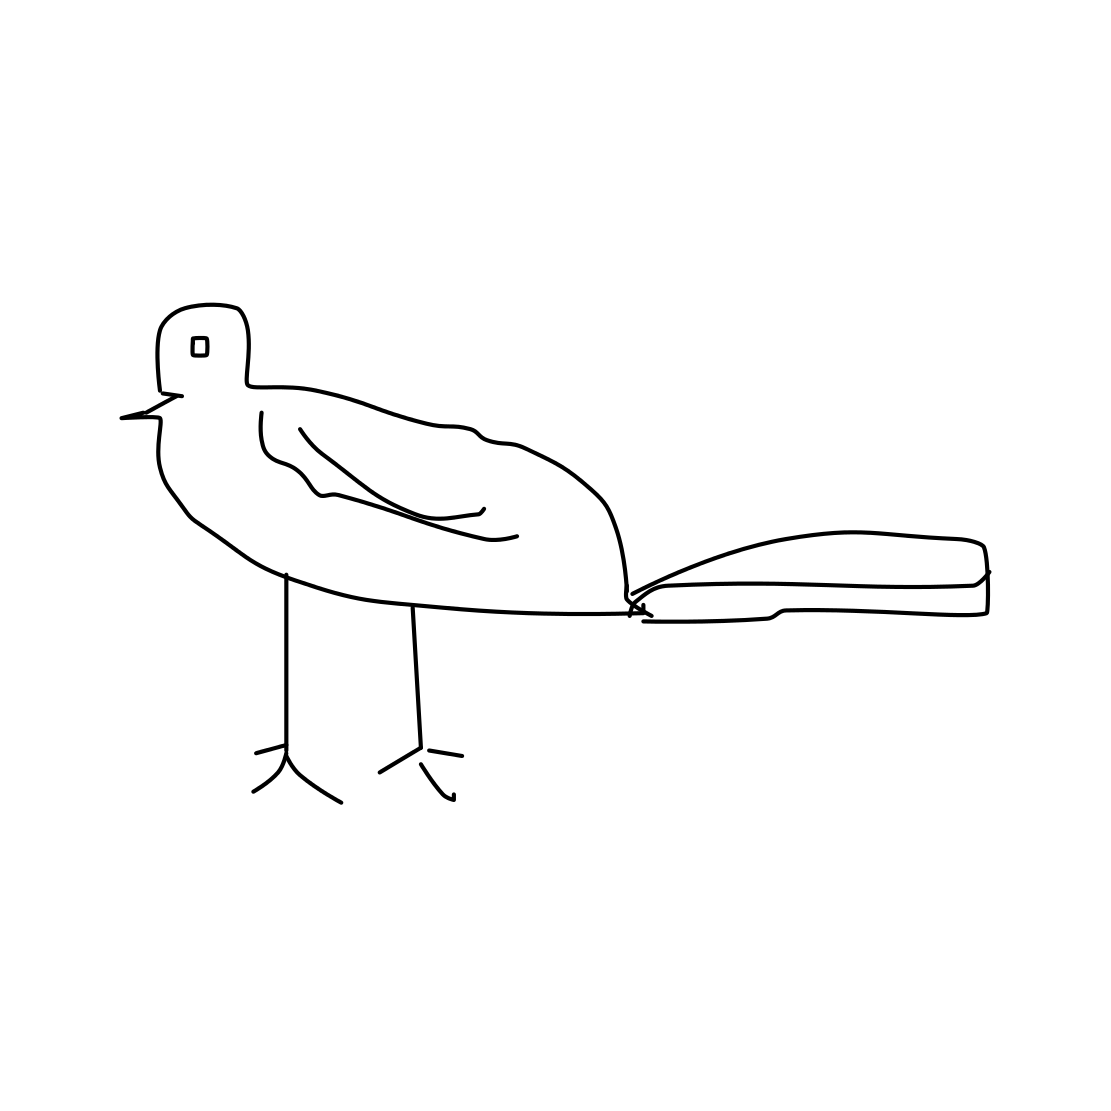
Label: seagull